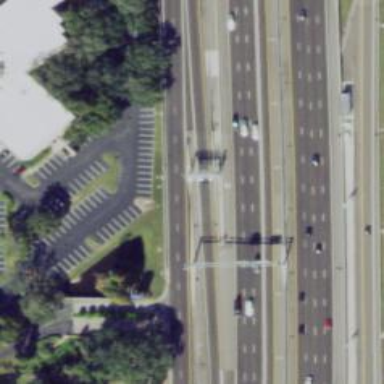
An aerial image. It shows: Toll gantry on the road.